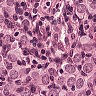
Metastatic tissue present: yes